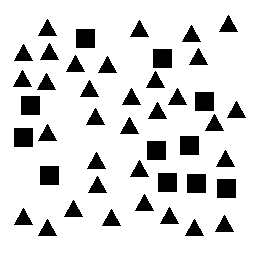
Squares: 11
Triangles: 33
Stars: 0
Total shapes: 44